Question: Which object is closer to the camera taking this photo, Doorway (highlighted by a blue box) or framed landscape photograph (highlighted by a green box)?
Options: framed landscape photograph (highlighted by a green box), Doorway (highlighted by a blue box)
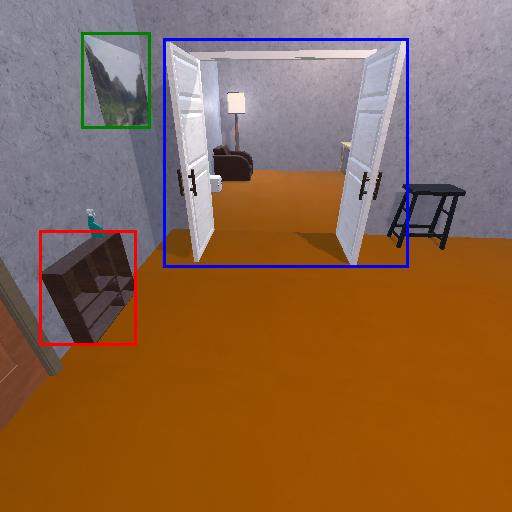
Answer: framed landscape photograph (highlighted by a green box)